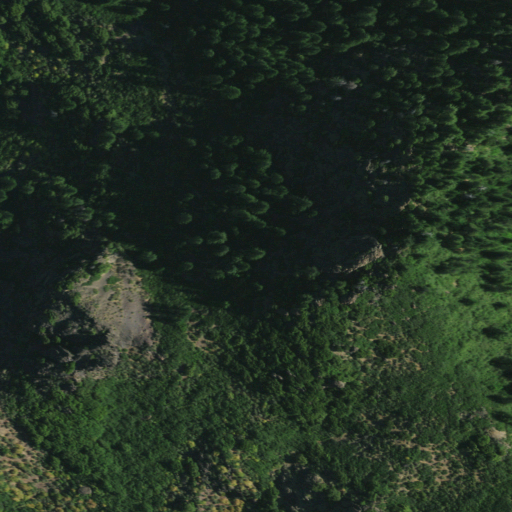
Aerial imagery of mountain in California named Hat Mountain containing evergreen forest, shrub, mixed forest, and open water